Interaction volume radius: 10 \u00c5
Interaction volume height: 45 \u00c5
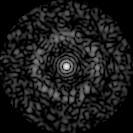
Disorder parameter: 0.851